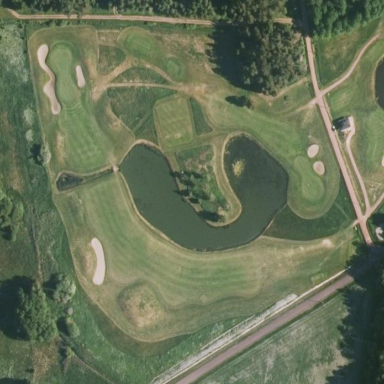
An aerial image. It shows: Golf course surrounded by greenery.